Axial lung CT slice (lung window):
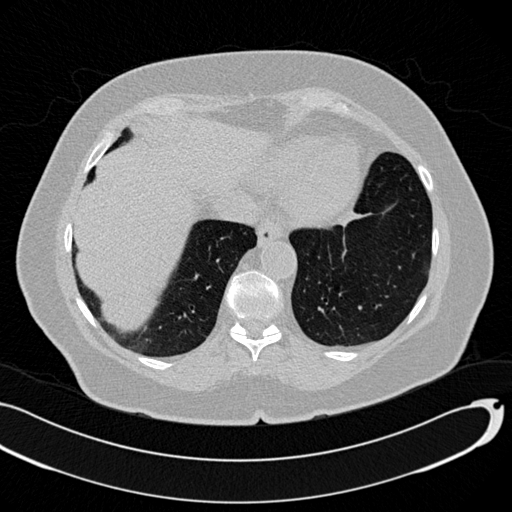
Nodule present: no